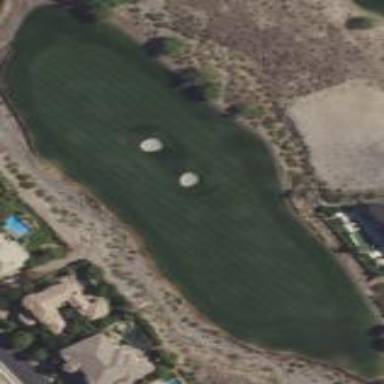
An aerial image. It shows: Area of rough grass used for golf.